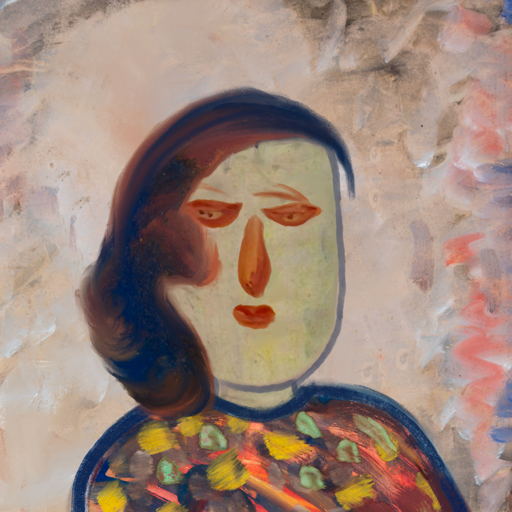
Background: Roy_Bahadur, Head And Neck Front: Hill_Girl, Face Front: Pious_Lady, Bust: Mother_And_Son_Mother, Hair Front: Mother_And_Son_Son, Head Accessory: Blank, Second Necklace: Blank, Necklace: Blank, Baby: Blank